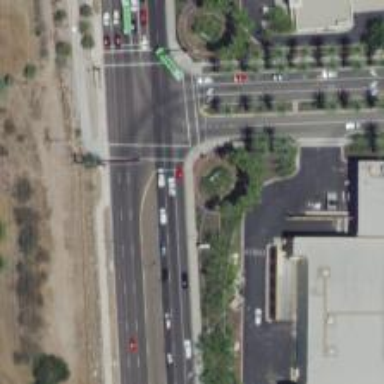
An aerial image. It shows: Asphalt secondary road at intersection.